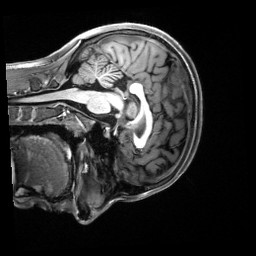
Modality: T1w
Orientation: sagittal
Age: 20
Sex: female
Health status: healthy
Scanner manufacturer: siemens
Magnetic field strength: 3 T
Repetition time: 2.5 s
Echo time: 0.00222 s